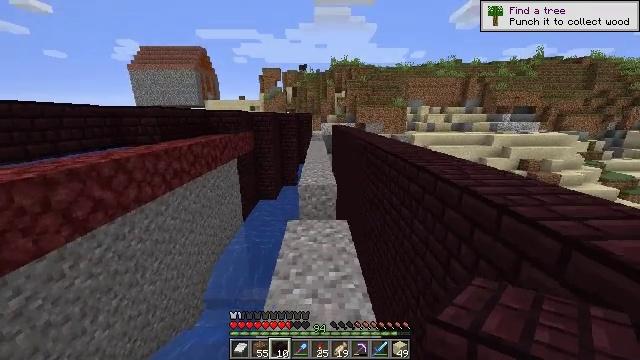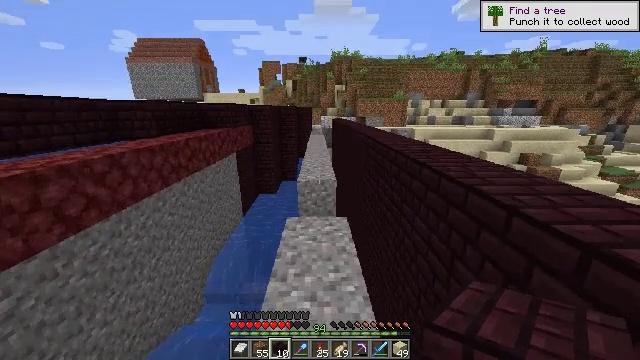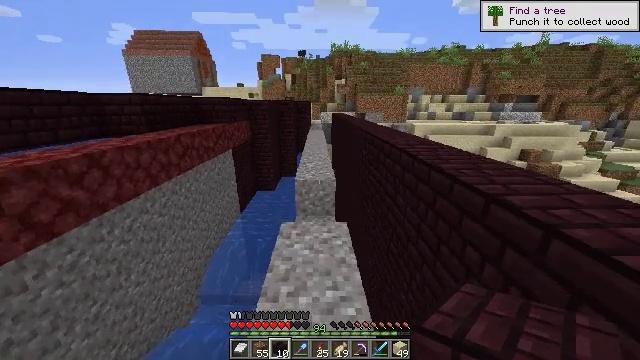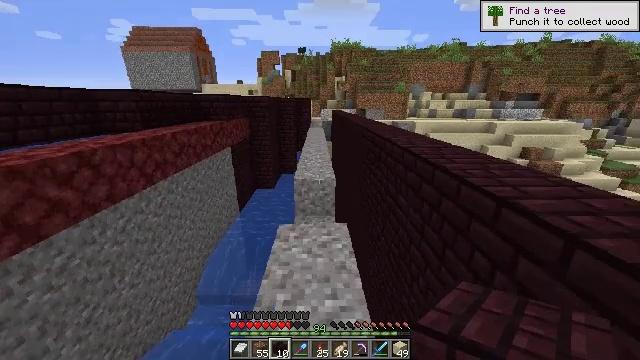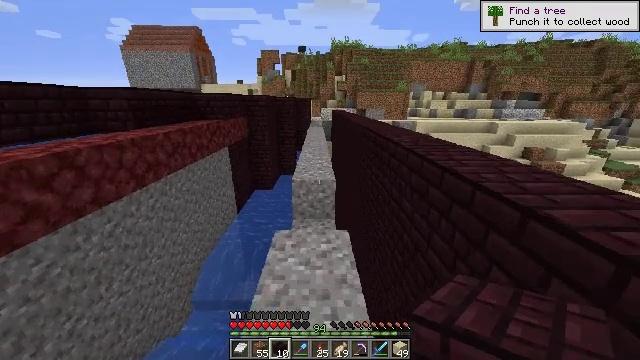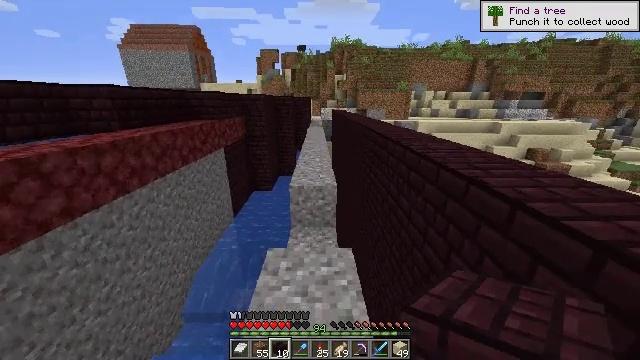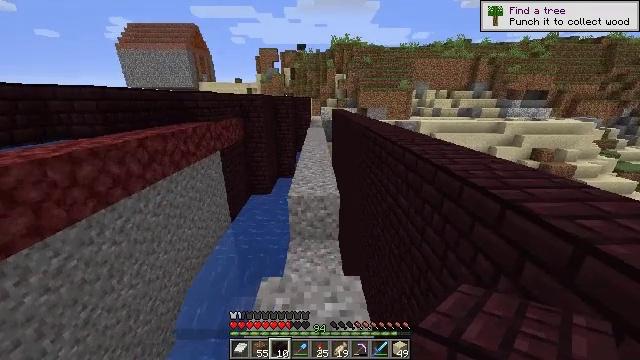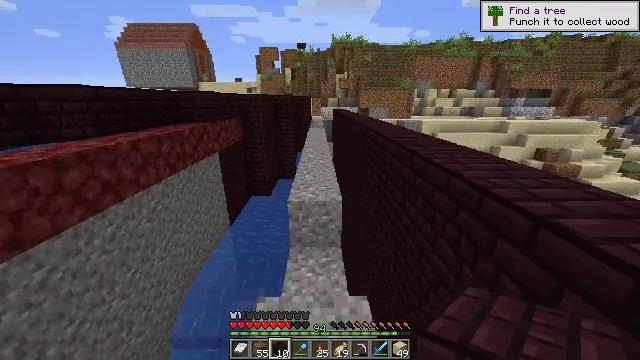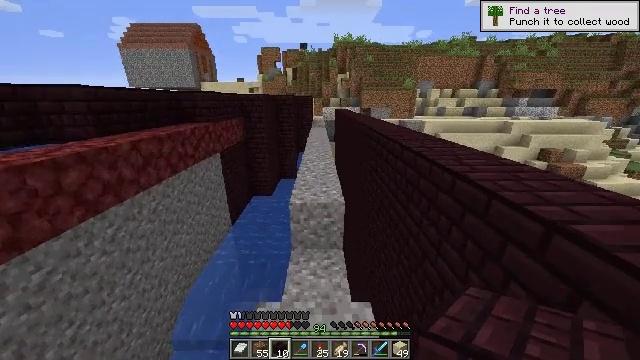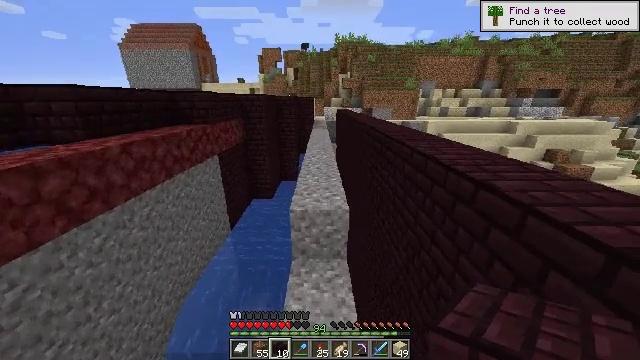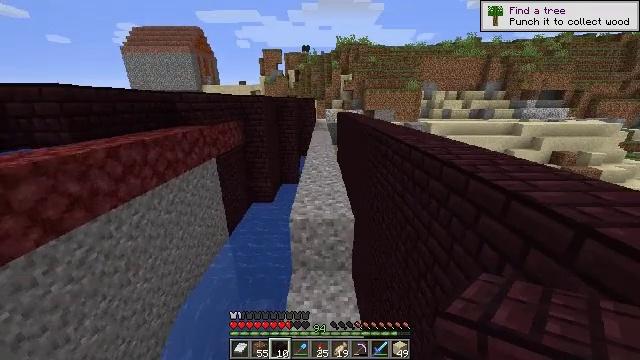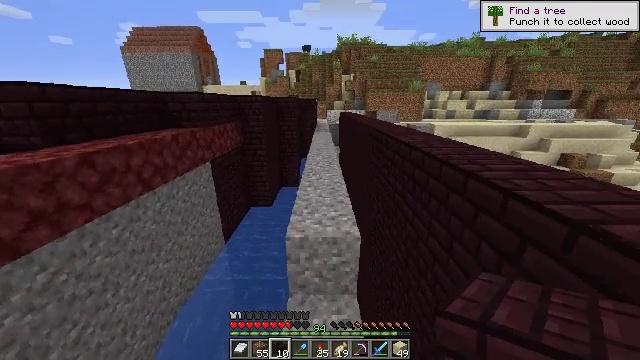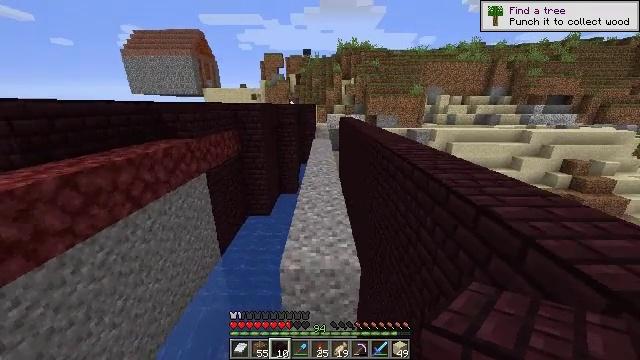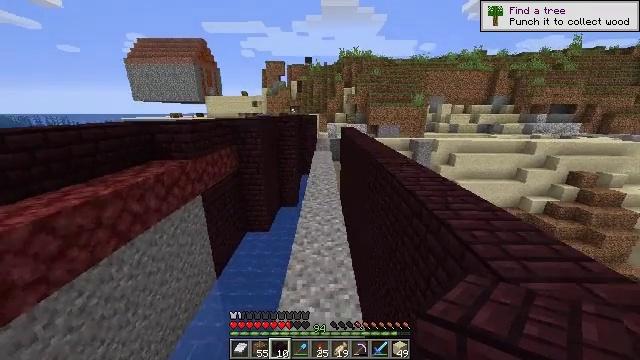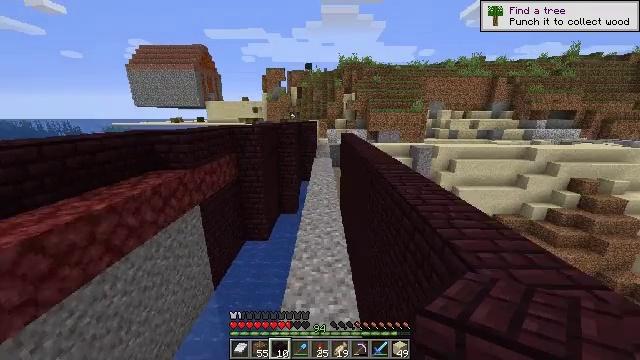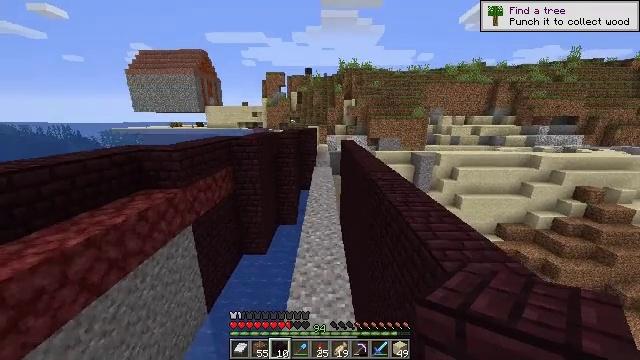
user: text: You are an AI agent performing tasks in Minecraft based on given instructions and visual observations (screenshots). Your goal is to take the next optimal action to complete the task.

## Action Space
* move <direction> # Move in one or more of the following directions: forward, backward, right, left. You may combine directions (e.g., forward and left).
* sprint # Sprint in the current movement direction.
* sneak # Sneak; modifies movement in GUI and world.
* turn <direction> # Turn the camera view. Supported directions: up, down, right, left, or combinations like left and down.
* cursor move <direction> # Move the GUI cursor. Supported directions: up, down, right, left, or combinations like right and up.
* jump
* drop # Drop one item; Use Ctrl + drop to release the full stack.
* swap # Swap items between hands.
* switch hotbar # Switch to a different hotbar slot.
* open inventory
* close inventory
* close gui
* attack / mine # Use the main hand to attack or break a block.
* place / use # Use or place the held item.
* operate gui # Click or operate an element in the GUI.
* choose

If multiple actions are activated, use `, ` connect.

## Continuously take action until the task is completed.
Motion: motion action
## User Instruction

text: Collect the shulker box to move it.
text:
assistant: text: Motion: move forward, turn down
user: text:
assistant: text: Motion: move forward, turn down
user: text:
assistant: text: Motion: move forward
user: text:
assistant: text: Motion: move forward
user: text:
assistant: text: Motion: move forward
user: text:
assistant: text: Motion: move forward
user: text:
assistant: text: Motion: move forward
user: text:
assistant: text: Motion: move forward
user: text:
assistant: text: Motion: move forward
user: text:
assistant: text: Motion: move forward
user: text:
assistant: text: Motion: move forward
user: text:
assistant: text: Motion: move forward, jump
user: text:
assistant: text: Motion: move forward, turn up, jump
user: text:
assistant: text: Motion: move forward, turn up, jump
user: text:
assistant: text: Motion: move forward, jump
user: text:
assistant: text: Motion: move forward, jump
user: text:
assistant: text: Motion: move forward, jump
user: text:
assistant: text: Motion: move forward, jump
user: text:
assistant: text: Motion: move forward, jump
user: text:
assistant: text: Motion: move forward, jump
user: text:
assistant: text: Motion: move forward, jump
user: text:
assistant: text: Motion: move forward, jump
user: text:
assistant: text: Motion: move forward, jump
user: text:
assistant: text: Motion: move forward, jump
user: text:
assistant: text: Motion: move forward, jump
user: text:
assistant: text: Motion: move forward, jump
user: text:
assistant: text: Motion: move forward, jump
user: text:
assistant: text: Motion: move forward, jump
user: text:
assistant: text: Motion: move forward, jump
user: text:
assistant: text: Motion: move forward, jump